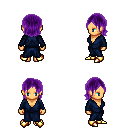
a pixel art fantasy rpg character, female body template, human, tanned skin, blue robe, red pants, purple long bangs hairstyle, gold boots, four views (front, back, left, right), 2x2 character sprite sheet, small pixel art, hard edges, no anti-aliasing